Question: I want to use LightSwitch Search Data Screen for display my tables value and use the search box for find some value from my tables.
My first table is "TBCompany", and the second table is "TBNode". I also have a table "TBNodeCompanies" that contains "TBCompany" and "TBNodes"'s Ids that related to each other. I add "TBCompany" and "TBNodeCompanies" to my Search Screen. you can see my LightSwitch Designer in below image:

When I use search box in first table, "TBCompany", It works fine, but in the second table, "TBNodeCompanies", that contains the search box is not working! How can I enable search box on this screen?
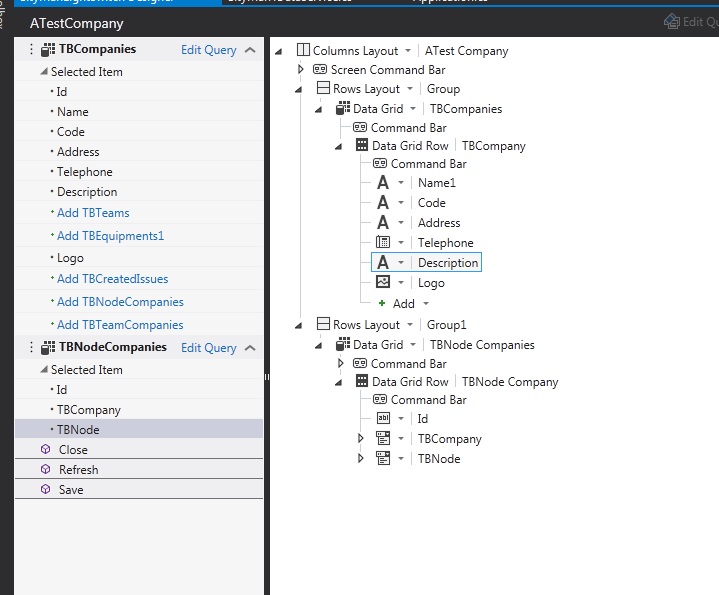
Answer: I found the answer. In this link It's completely explained.
<URL>